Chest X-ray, AP view. Patient: 65 years old, sex M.
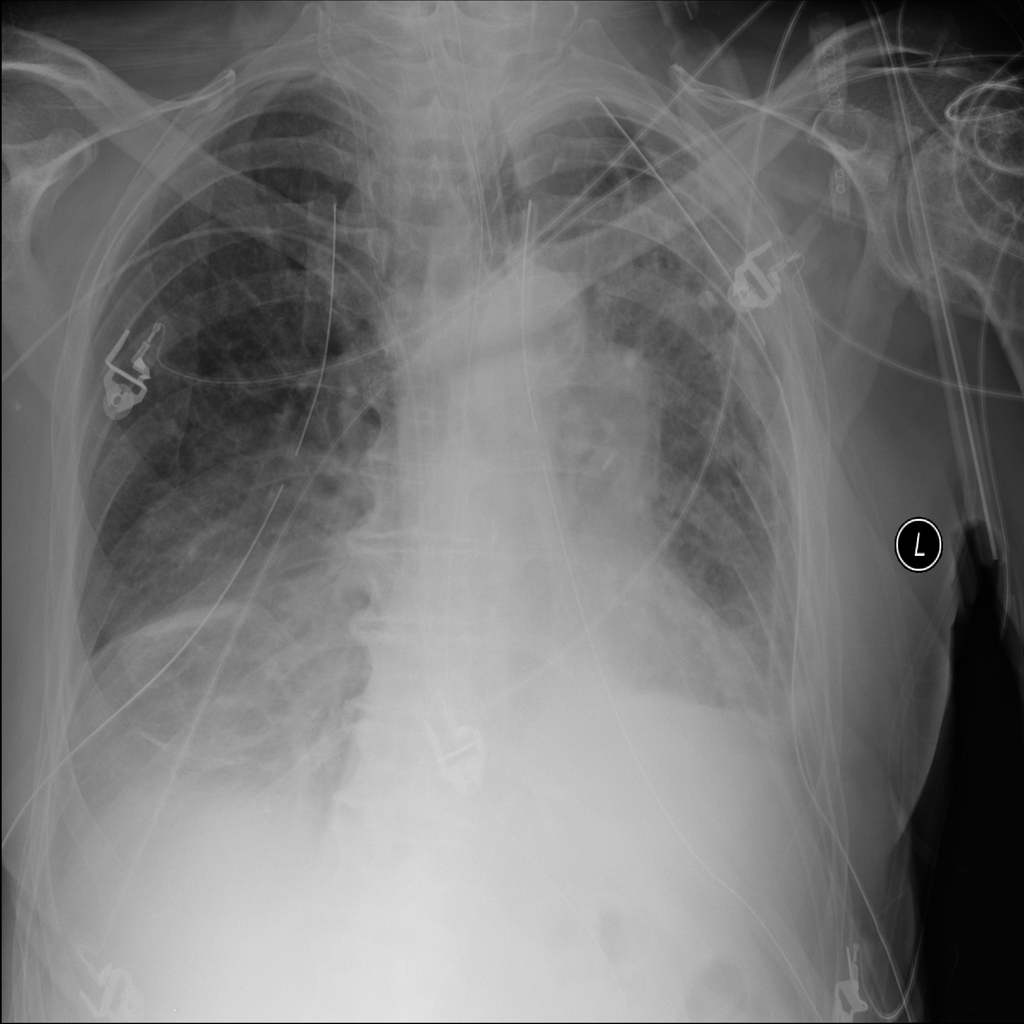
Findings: Atelectasis, Effusion, Pneumonia